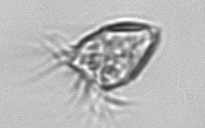
Label: Strombidium_morphotype1